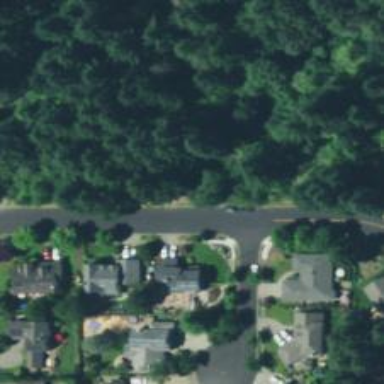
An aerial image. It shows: Residential road with asphalt surface. There is sidewalk on the left side.